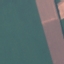
Land use / land cover class: AnnualCrop